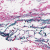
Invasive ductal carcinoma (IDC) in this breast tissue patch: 0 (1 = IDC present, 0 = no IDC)